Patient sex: M
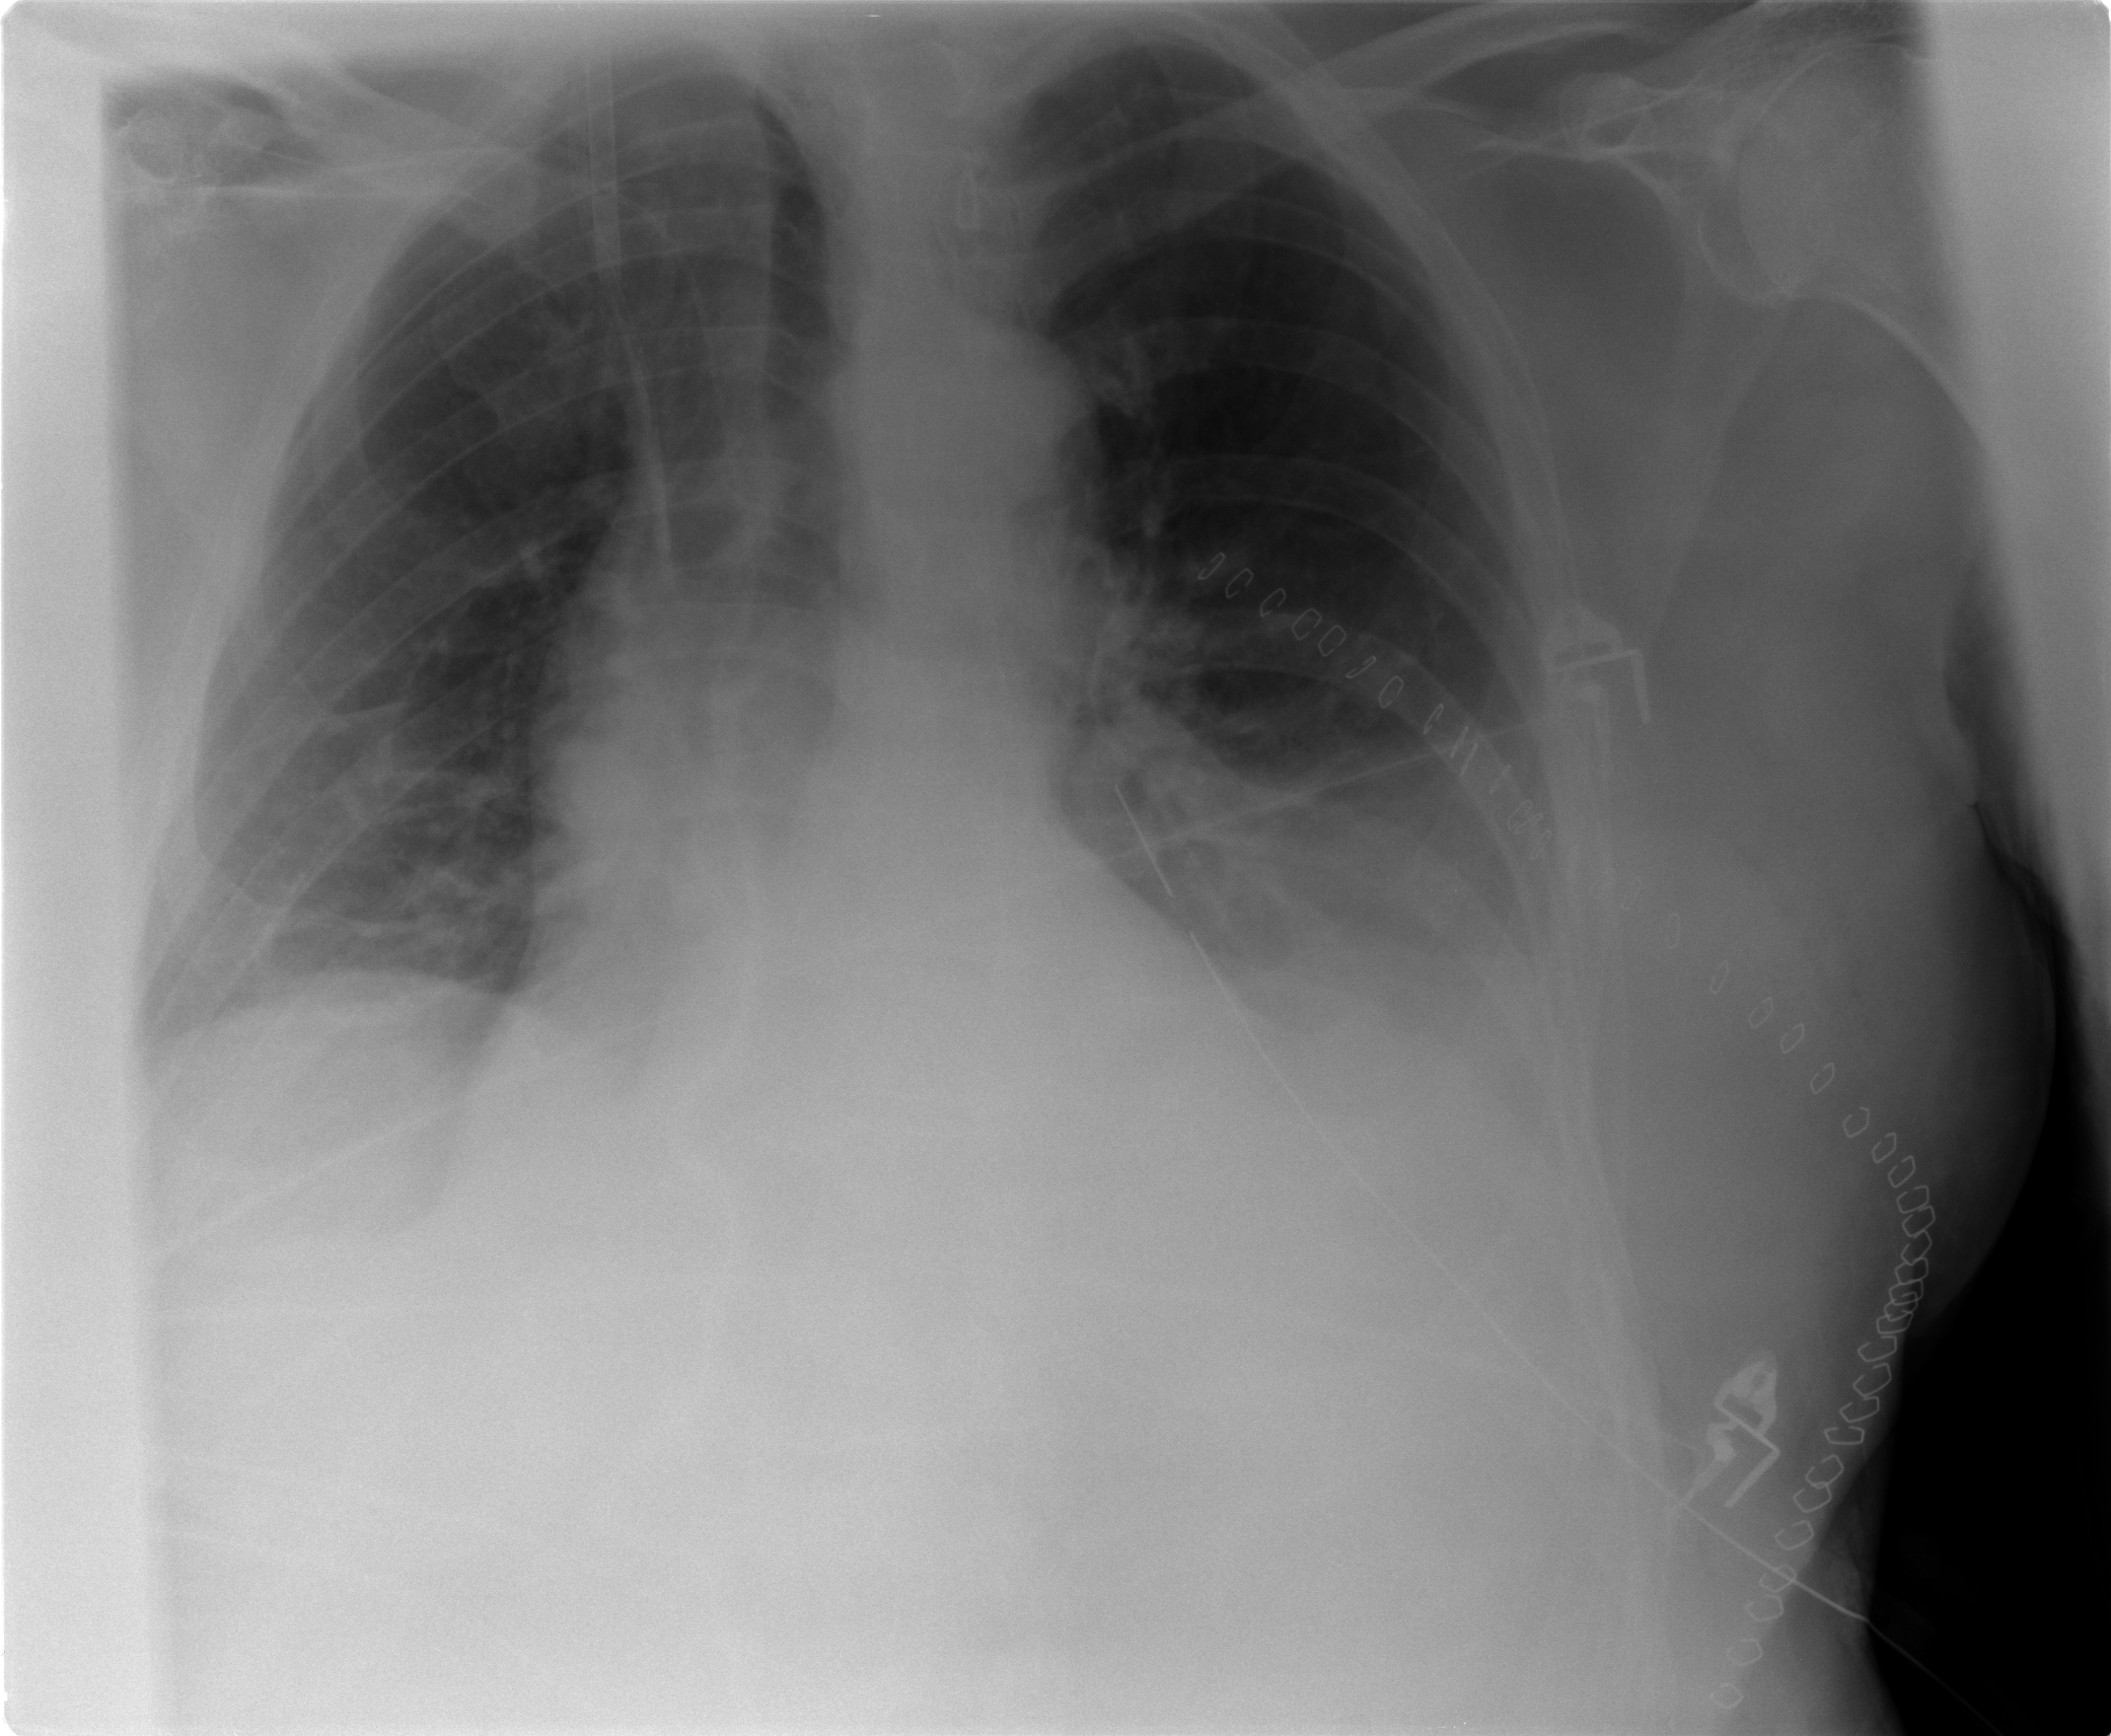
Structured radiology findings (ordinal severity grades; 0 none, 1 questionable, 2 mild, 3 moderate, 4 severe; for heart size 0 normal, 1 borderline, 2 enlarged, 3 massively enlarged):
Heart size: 0
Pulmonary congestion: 0
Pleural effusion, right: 0
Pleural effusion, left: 2
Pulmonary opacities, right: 0
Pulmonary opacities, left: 0
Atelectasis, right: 2
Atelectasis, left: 2